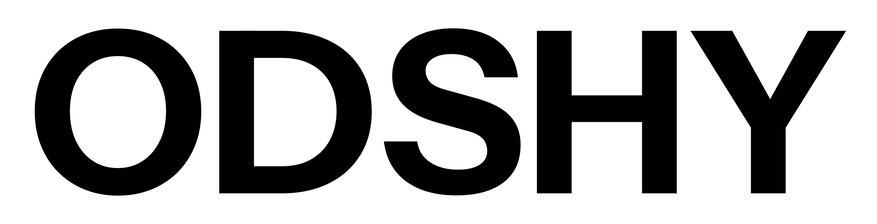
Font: InstrumentSans_Bold